Interaction volume radius: 5 \u00c5
Interaction volume height: 20 \u00c5
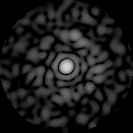
Disorder parameter: 0.8516